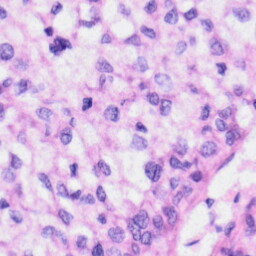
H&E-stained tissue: Liver